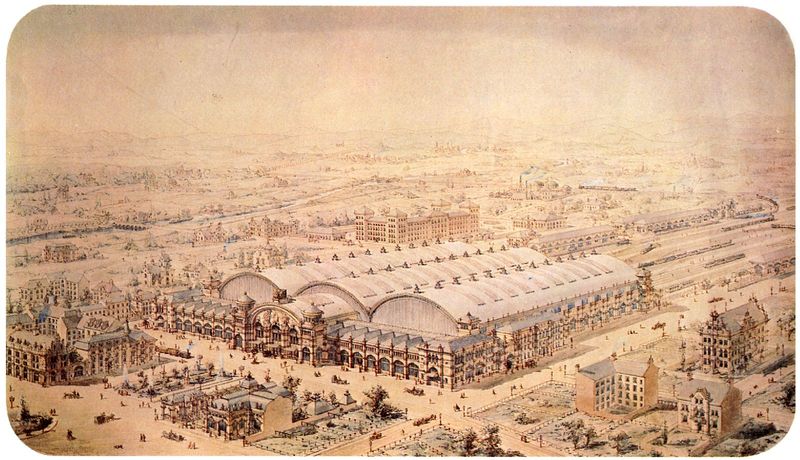
Titel: Wettbewerbsentwürfe für den Frankfurter Hauptbahnhof
Schlagwörter: blau, gemälde, himmel, aquarell, bäume, landschaft, menschen, ocker, stadt, bewegung, skizze, straße, säulen, zeichnung, dach, gebäude, bild, häuser, ansicht, zug, dächer, farbe, grafik, kutsche, vogelperspektive, kuppel, detail, halle, eingang, türme, kreuzung, lithografie, bahnhof, arkaden, portal, karte, verkehr, gewächshaus, staße, gleise, postkarte, glaspalast, weltausstellung, details, zeichung, tonnengewölbe, hallen, luftbild, sackbahnhof, fortschritt, kolorierung, hamburg, züge, umland, hauptbahnhof, mobilität, präzision